Aerial crown-view tile of a tropical tree (Barro Colorado Island, Panama), acquired 20250414:
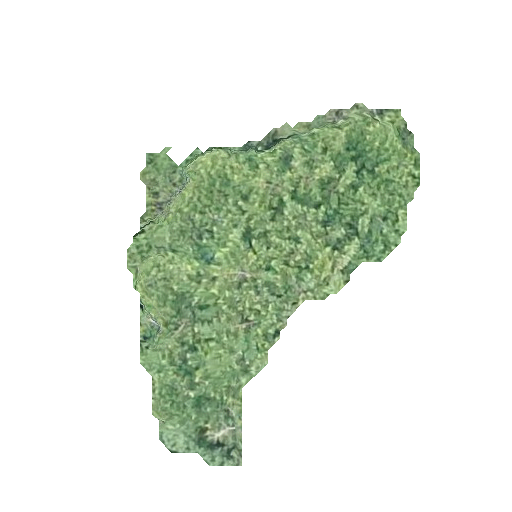
Species: Virola surinamensis
GBIF accepted scientific name: Virola surinamensis
Crown area: 88.566 m²